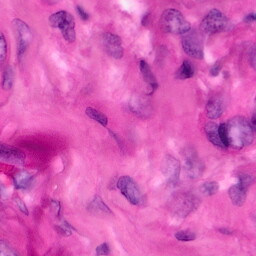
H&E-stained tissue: Pancreatic